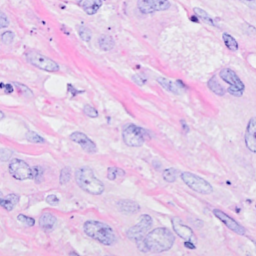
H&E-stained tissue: Breast